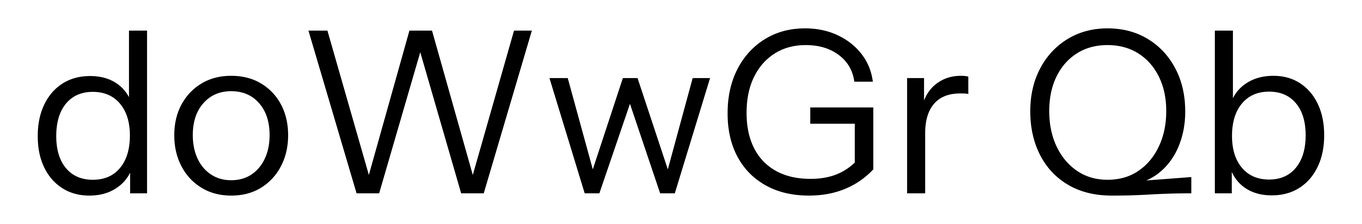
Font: InstrumentSans_Regular